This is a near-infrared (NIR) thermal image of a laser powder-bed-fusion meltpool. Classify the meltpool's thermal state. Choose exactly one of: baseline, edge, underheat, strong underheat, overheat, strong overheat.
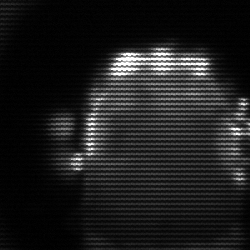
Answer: baseline